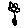
Label: flower